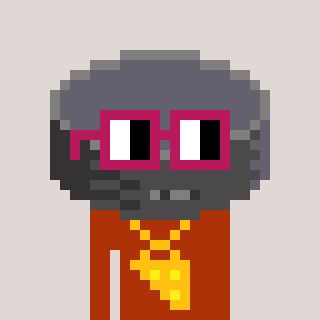
a pixel art character with square dark red glasses, a hockey puck-shaped head and a hotbrown-colored body on a warm background